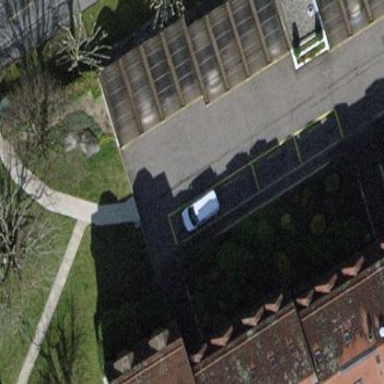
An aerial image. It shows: Street side parking area.